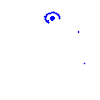
Particle: electron